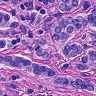
Metastatic tissue present: yes